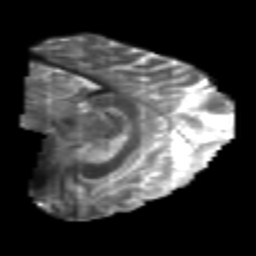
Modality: T2w
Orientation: sagittal
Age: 38
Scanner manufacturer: philips
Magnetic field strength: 3 T
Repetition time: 8.584 s
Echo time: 0.1273 s